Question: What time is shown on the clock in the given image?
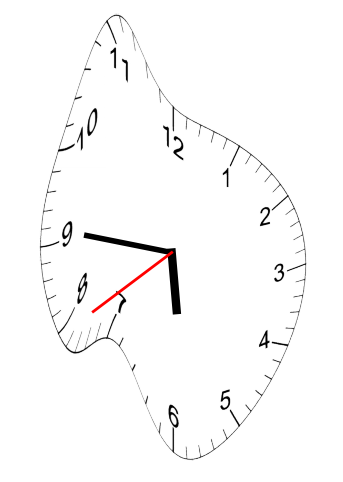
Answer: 05:45:39